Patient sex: F
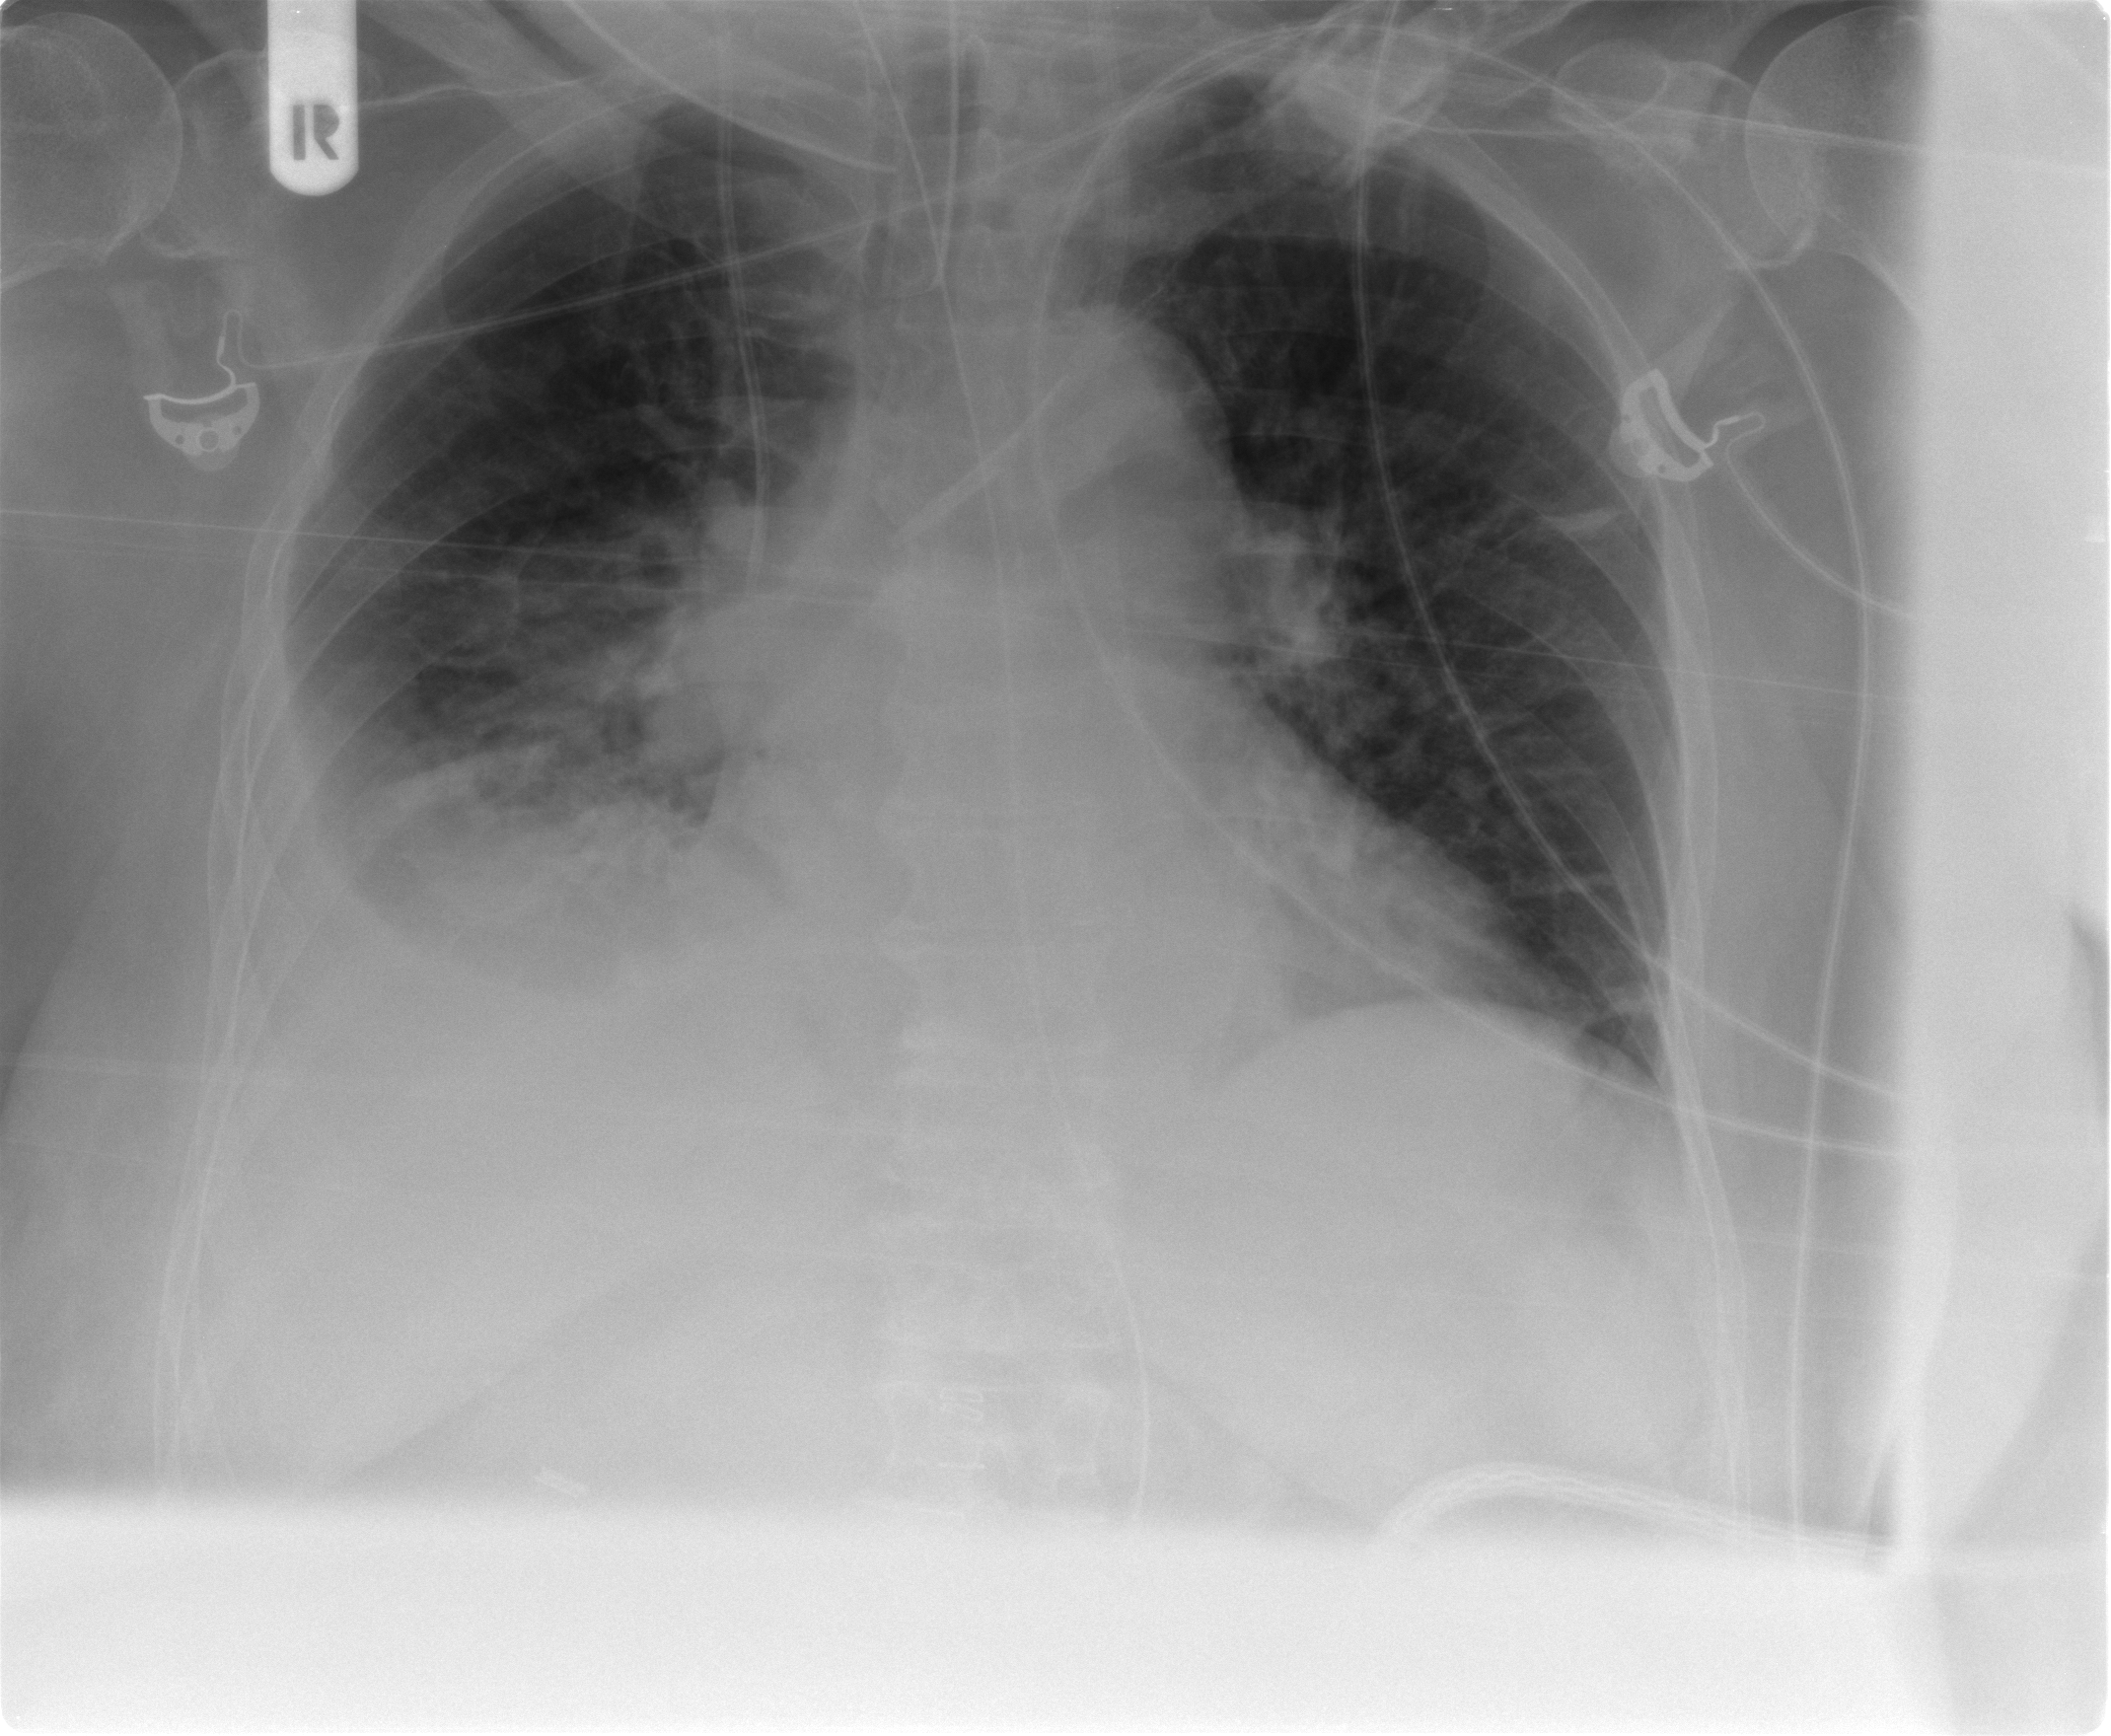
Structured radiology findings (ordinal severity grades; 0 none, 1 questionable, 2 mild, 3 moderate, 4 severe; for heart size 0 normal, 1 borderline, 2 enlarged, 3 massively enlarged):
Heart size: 2
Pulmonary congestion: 2
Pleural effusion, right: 3
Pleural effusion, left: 0
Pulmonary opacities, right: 2
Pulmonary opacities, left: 0
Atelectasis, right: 3
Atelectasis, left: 1